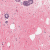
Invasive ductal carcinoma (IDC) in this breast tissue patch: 0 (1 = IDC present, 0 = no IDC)